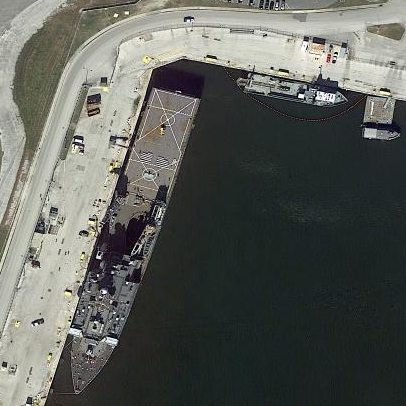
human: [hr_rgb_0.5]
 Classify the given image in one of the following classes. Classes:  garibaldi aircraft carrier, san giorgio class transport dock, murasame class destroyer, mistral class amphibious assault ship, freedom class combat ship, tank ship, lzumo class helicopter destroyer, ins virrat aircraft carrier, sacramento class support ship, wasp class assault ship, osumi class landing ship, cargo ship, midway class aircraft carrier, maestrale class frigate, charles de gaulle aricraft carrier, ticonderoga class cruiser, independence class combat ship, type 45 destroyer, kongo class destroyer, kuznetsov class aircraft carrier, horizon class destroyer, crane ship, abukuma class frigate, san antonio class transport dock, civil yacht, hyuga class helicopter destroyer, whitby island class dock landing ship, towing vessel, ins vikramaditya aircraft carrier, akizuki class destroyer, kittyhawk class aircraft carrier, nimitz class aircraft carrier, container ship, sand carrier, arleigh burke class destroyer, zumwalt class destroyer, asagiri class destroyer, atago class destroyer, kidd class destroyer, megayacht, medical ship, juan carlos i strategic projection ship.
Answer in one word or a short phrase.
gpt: Whitby Island class dock landing ship